Field crop: maize
Growth stage: 2
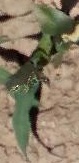
Species: maize